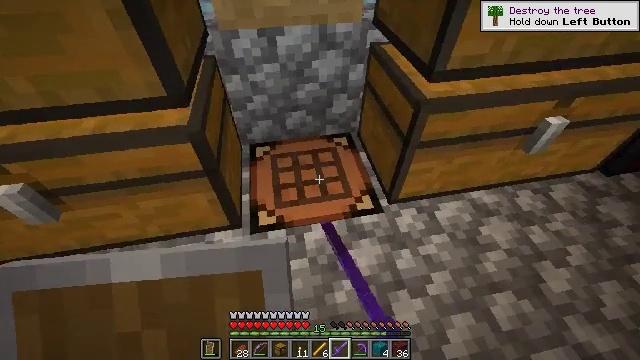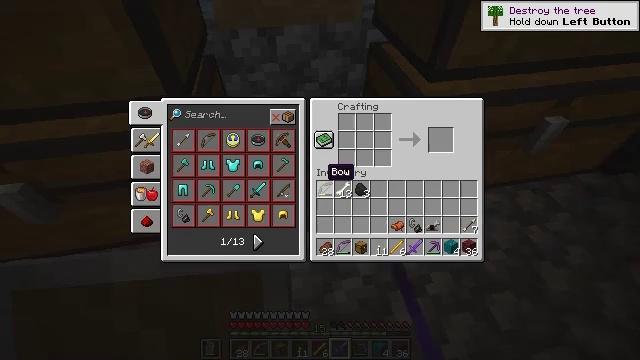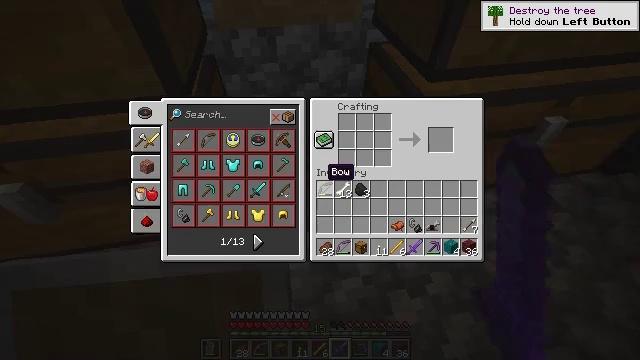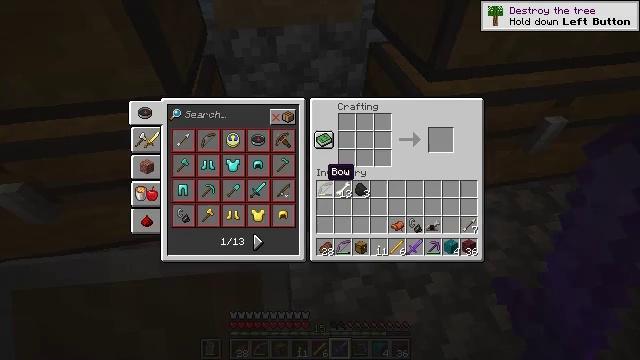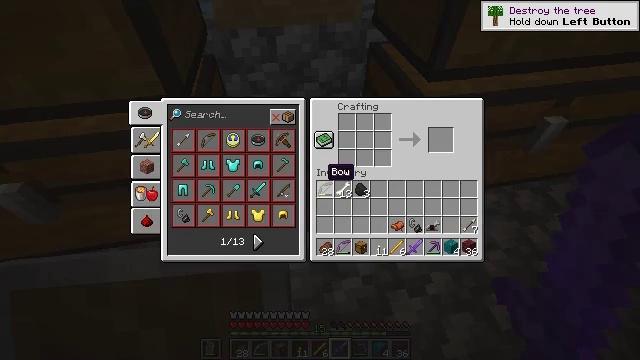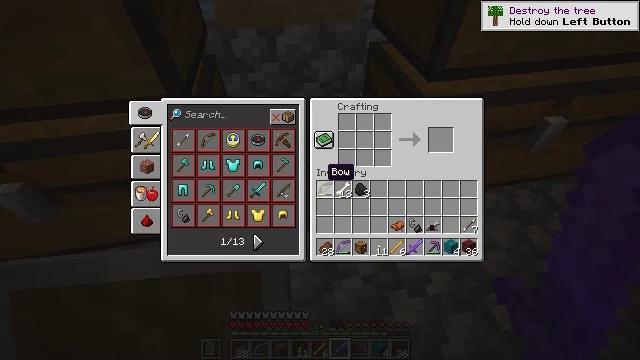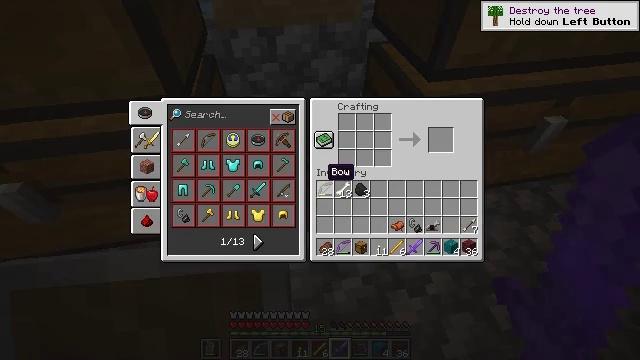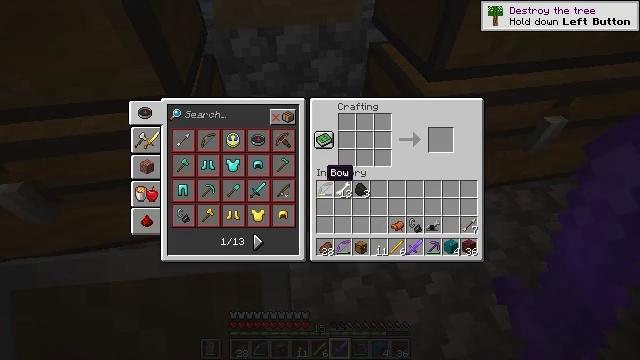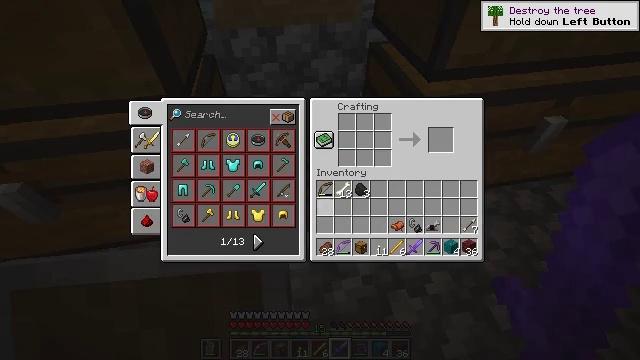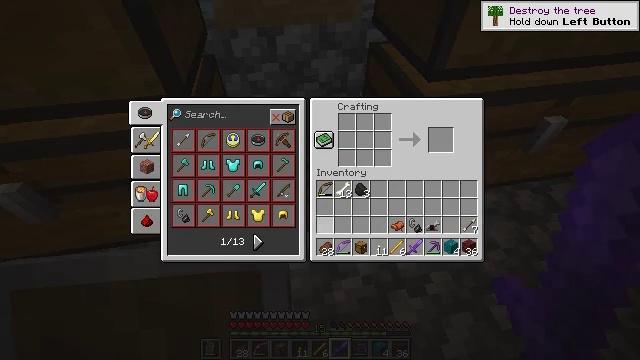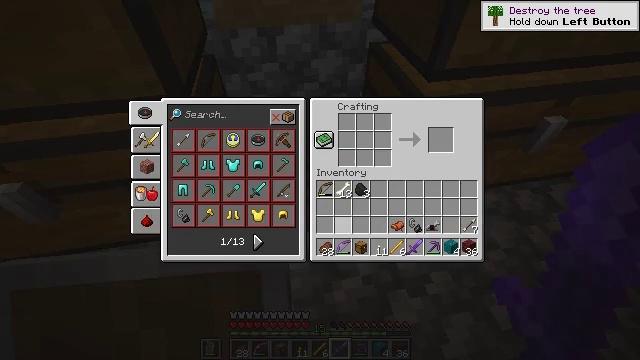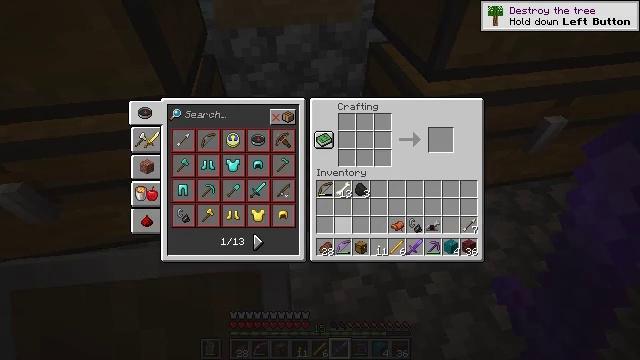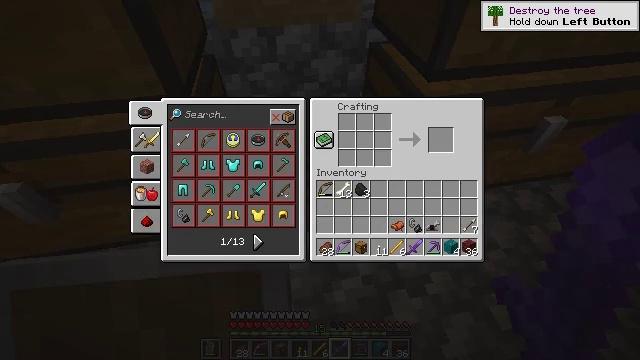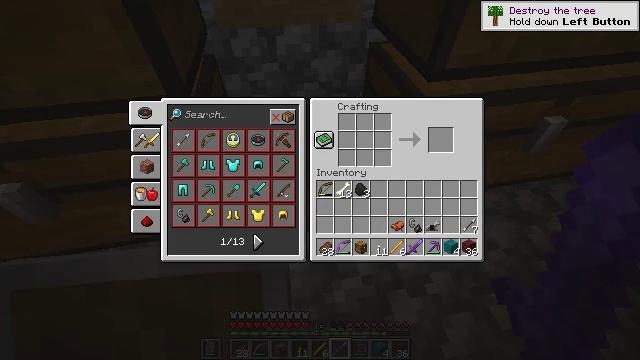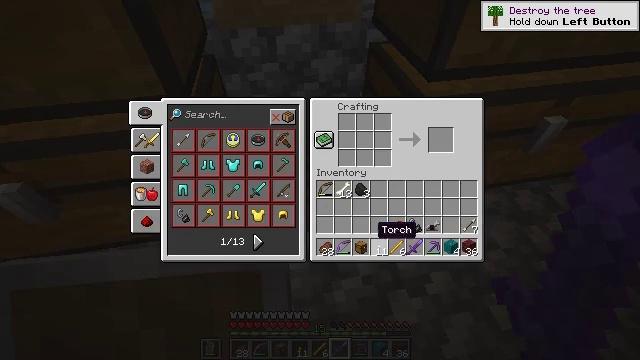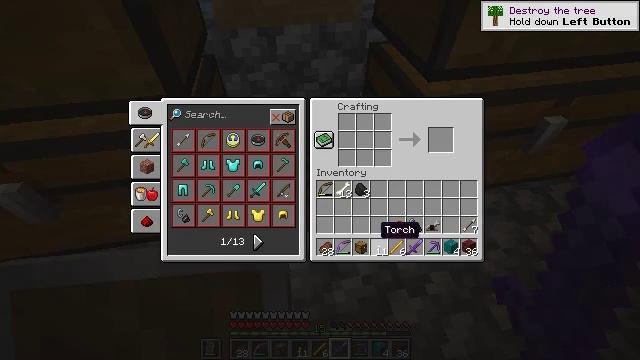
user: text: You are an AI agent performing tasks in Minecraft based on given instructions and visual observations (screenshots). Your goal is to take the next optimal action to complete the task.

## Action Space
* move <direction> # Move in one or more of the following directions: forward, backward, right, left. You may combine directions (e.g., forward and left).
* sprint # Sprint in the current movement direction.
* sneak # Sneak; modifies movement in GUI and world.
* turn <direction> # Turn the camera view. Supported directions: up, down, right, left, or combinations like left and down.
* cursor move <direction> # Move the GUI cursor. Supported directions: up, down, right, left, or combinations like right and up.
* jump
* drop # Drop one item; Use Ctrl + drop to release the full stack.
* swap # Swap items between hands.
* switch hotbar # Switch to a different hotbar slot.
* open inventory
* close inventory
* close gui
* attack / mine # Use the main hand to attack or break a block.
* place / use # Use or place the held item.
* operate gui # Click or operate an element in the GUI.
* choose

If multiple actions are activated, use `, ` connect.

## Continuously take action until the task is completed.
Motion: motion action
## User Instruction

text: Use the crafting interface to make blaze powder from blaze rods.
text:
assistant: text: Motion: no_op
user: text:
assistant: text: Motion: no_op
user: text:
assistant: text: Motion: no_op
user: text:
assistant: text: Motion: no_op
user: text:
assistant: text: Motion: no_op
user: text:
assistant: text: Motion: no_op
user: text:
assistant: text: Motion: no_op
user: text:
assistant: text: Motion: sneak, turn down
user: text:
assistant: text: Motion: sneak, turn right and down
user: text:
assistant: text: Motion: sneak, turn right
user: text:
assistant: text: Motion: sneak, turn right
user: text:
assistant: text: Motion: sneak, turn right
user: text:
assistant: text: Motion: sneak
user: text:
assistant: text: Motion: sneak
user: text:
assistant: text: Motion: sneak
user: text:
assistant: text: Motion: sneak
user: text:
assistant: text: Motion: sneak
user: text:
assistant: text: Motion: sneak
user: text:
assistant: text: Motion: sneak
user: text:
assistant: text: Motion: sneak
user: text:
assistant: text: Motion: sneak
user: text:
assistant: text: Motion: sneak
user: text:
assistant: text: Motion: sneak
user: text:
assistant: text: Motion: sneak, use / place
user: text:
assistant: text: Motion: sneak, use / place
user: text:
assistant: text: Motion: sneak
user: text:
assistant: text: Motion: turn up
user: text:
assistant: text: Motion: turn up
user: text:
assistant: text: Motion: turn up
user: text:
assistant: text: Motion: turn right and up